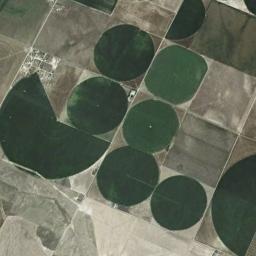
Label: circular_farmland